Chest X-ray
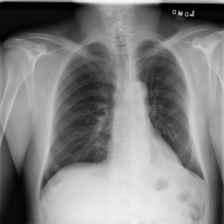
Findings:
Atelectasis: negative
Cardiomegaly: negative
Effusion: negative
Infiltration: negative
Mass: negative
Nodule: negative
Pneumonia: negative
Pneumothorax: negative
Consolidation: negative
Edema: negative
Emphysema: negative
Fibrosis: negative
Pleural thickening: negative
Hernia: negative